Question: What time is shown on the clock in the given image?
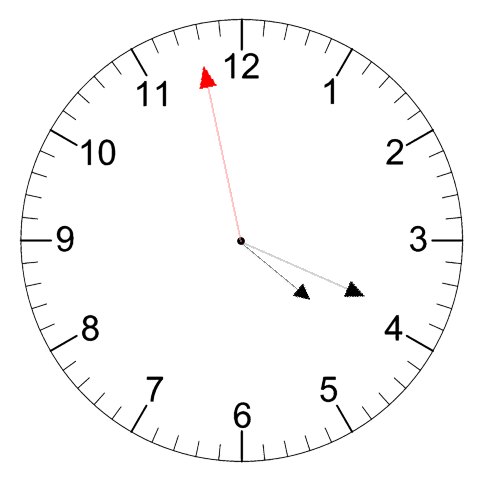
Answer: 04:18:58